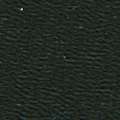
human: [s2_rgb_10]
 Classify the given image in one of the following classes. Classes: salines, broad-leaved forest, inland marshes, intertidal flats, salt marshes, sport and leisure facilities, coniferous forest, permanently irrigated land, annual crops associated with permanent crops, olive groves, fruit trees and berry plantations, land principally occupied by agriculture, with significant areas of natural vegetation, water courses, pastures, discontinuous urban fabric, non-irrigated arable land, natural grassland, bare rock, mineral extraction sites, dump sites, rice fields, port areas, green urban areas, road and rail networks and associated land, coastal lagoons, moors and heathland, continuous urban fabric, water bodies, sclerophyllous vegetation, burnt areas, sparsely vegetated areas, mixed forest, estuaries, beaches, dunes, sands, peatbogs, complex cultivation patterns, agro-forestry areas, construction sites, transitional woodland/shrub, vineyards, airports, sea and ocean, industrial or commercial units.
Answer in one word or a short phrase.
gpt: sea and ocean